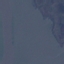
Land use / land cover class: SeaLake